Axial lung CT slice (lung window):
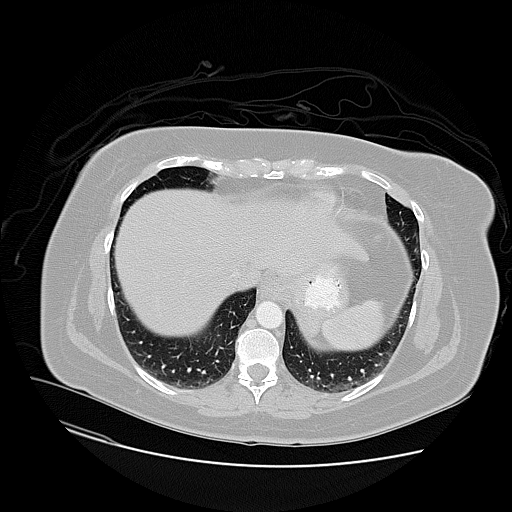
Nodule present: no